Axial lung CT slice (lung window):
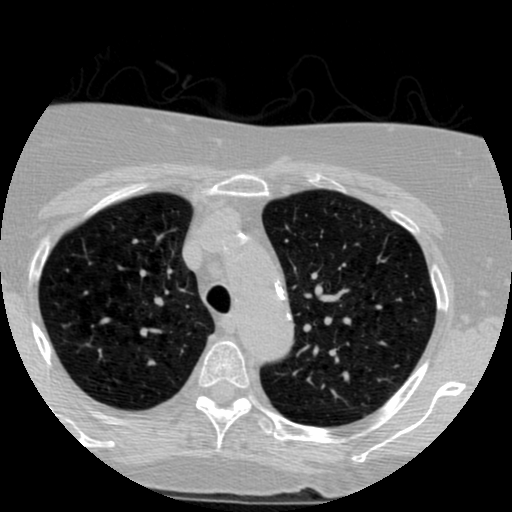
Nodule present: no